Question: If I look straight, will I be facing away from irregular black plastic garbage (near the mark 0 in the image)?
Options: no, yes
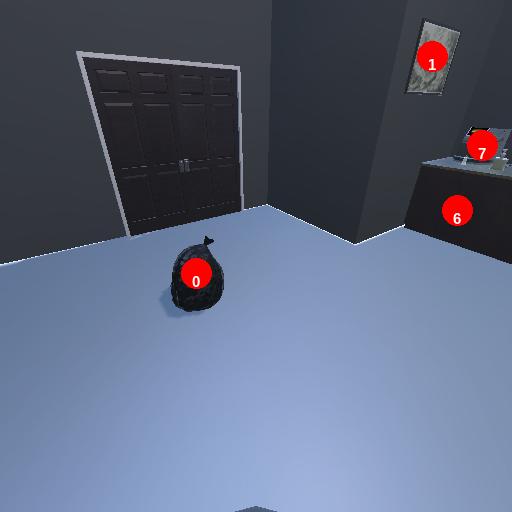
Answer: no